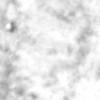
Label: no_change